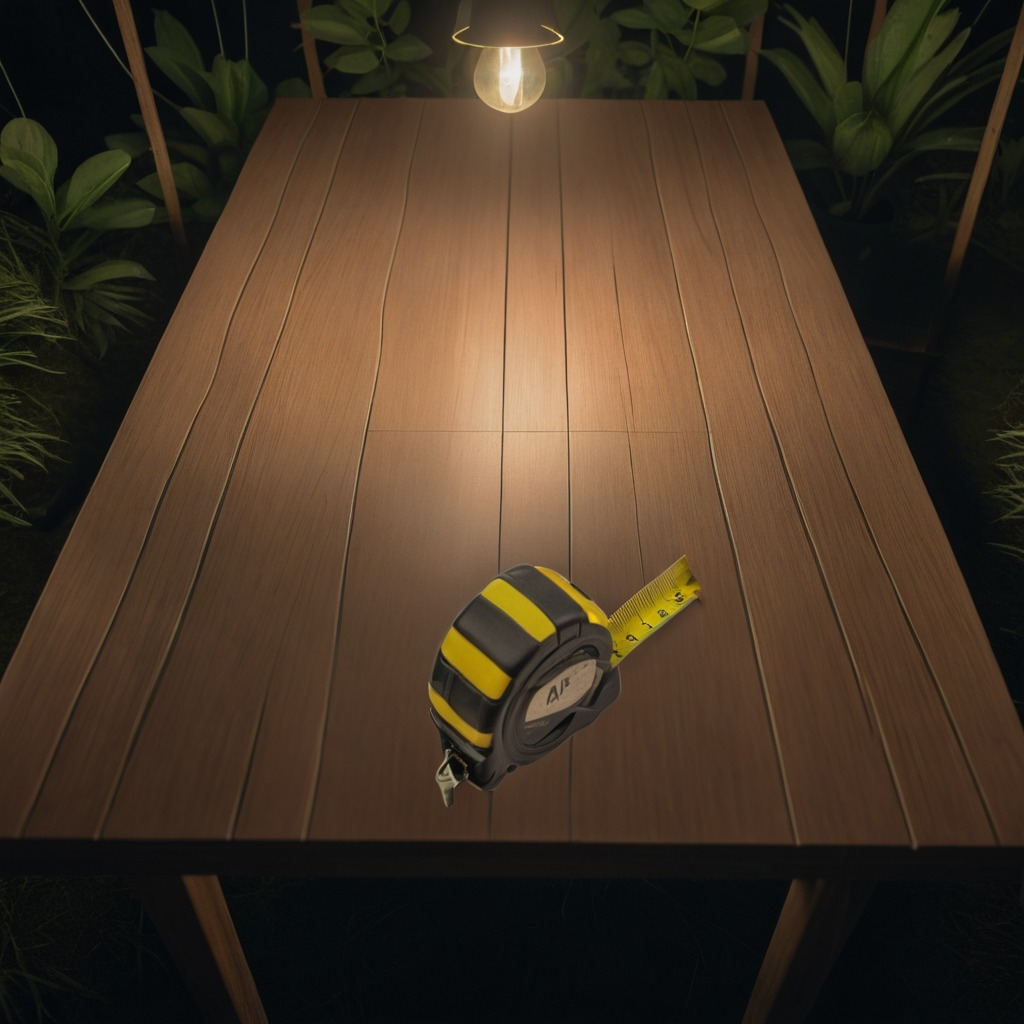
A measuring tape lies on a clean wooden table inside a jungle field workshop tent at night dim ambient light soft shadows worn but